Question: I am trying to unzip a file by calling the inflate function but it always fails with Z_DATA_ERROR even when I use the example program from the website. I am thinking that maybe the zip file I have is not supported. I have attached a picture of the zip header below.

And here is the function that I wrote to perform the unzipping. I read in the whole file at once (about 34KB) and pass it into this function. Note I have tried passing the whole zip file with the zip header as well as skipping over the zip file header and only passing the zipped data both fail with Z_DATA_ERROR when inflate() is called.
'''
int CHttpDownloader::unzip(unsigned char * pDest, unsigned long * ulDestLen, unsigned char * pSource, int iSourceLen){
int ret = 0;
unsigned int uiUncompressedBytes = 0; // Number of uncompressed bytes returned from inflate() function
unsigned char * pPositionDestBuffer = pDest; // Current position in dest buffer
unsigned char * pLastSource = &pSource[iSourceLen]; // Last position in source buffer
z_stream strm;
// Skip over local file header
SLocalFileHeader * header = (SLocalFileHeader *) pSource;
pSource += sizeof(SLocalFileHeader) + header->sFileNameLen + header->sExtraFieldLen;
// We should now be at the beginning of the stream data
/* allocate inflate state */
strm.zalloc = Z_NULL;
strm.zfree = Z_NULL;
strm.opaque = Z_NULL;
strm.avail_in = 0;
strm.next_in = Z_NULL;
ret = inflateInit2(&strm, 16+MAX_WBITS);
if (ret != Z_OK){
return -1;
}
// Uncompress the data
strm.avail_in = header->iCompressedSize; //iSourceLen;
strm.next_in = pSource;
do {
strm.avail_out = *ulDestLen;
strm.next_out = pPositionDestBuffer;
ret = inflate(&strm, Z_NO_FLUSH);
assert(ret != Z_STREAM_ERROR); /* state not clobbered */
switch (ret) {
case Z_NEED_DICT:
ret = Z_DATA_ERROR; /* and fall through */
case Z_DATA_ERROR:
case Z_MEM_ERROR:
(void)inflateEnd(&strm);
return -2;
}
uiUncompressedBytes = *ulDestLen - strm.avail_out;
*ulDestLen -= uiUncompressedBytes; // ulDestSize holds number of free/empty bytes in buffer
pPositionDestBuffer += uiUncompressedBytes;
} while (strm.avail_out == 0);
// Close the decompression stream
inflateEnd(&strm);
ASSERT(ret == Z_STREAM_END);
return 0;
}
'''
So my question is, is the type of zip file I am reading in not supported by ZLib's inflate() function? Or is there something wrong with my CHttpDownloader::unzip() function? Thanks for any help :)
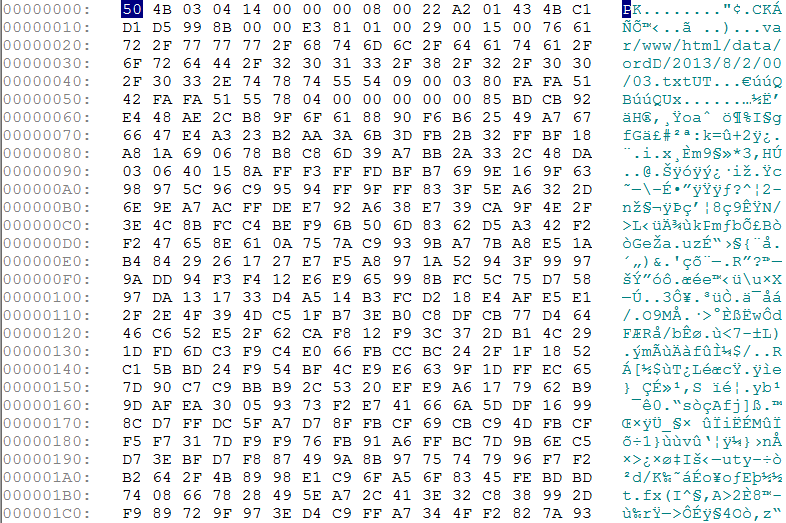
Answer: Inflate() was failing because it was looking for GZip headers which were not present. If you initialize the stream with:
'''
ret = inflateInit2(&strm, -MAX_WBITS);
'''
Passing a negative window bits value prevents inflate from checking for gzip or zlib headers and unzipping works as expected.